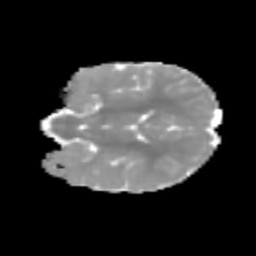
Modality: MD
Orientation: coronal
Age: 6
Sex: female
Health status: healthy